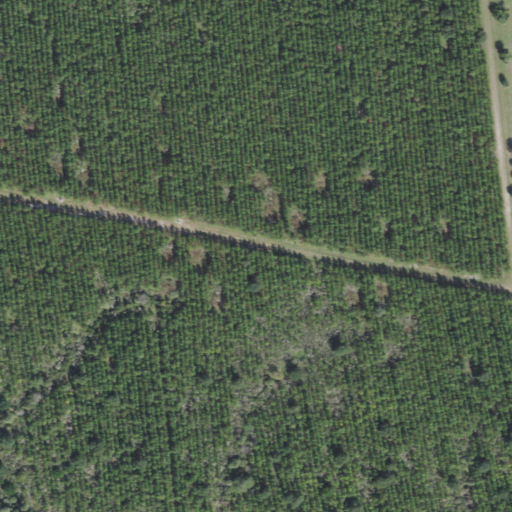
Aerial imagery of island in Florida named McReynolds Island containing evergreen forest, grassland, pasture, deciduous forest, shrub, and mixed forest